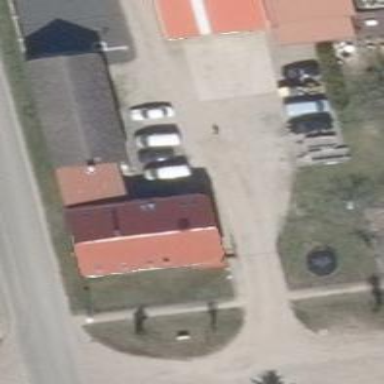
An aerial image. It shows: Car repair shop.